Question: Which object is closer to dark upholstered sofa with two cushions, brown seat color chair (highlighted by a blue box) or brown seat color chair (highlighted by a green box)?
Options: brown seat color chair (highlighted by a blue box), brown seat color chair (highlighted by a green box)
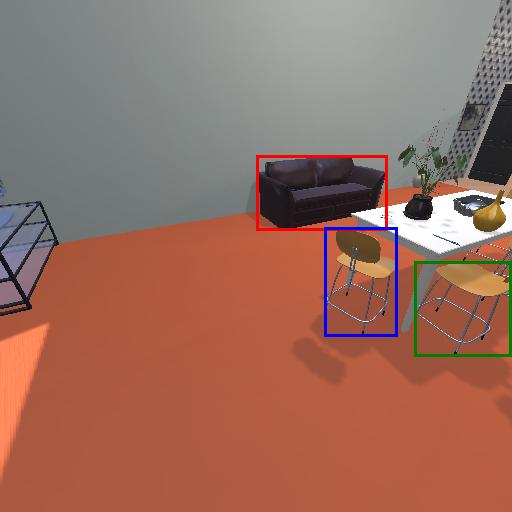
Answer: brown seat color chair (highlighted by a blue box)